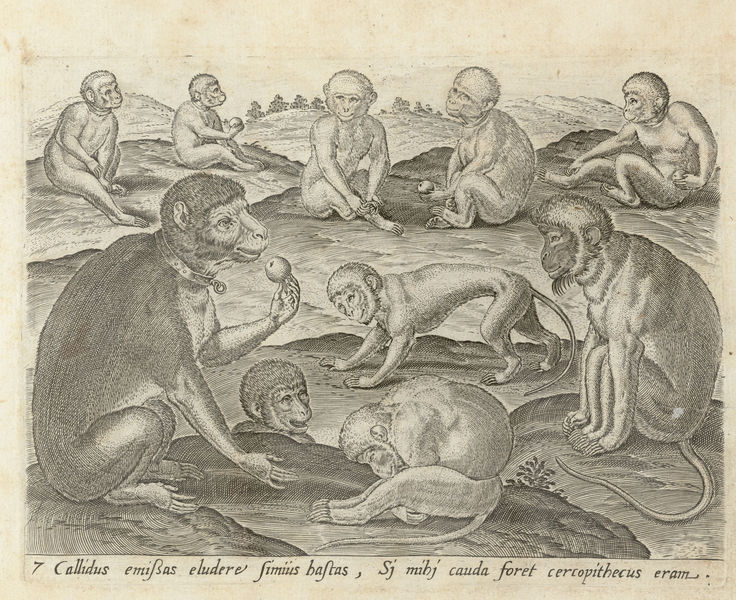
Titel: Blad met verschillende apen
Standort: Amsterdam
Institution: Rijksmuseum
Schlagwörter: assis, dessin, latin, vieux, terre, animaux, pomme, manger, marche, plaine, chèvre, singe, fantaisiste